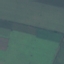
Land use / land cover: AnnualCrop